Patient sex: F
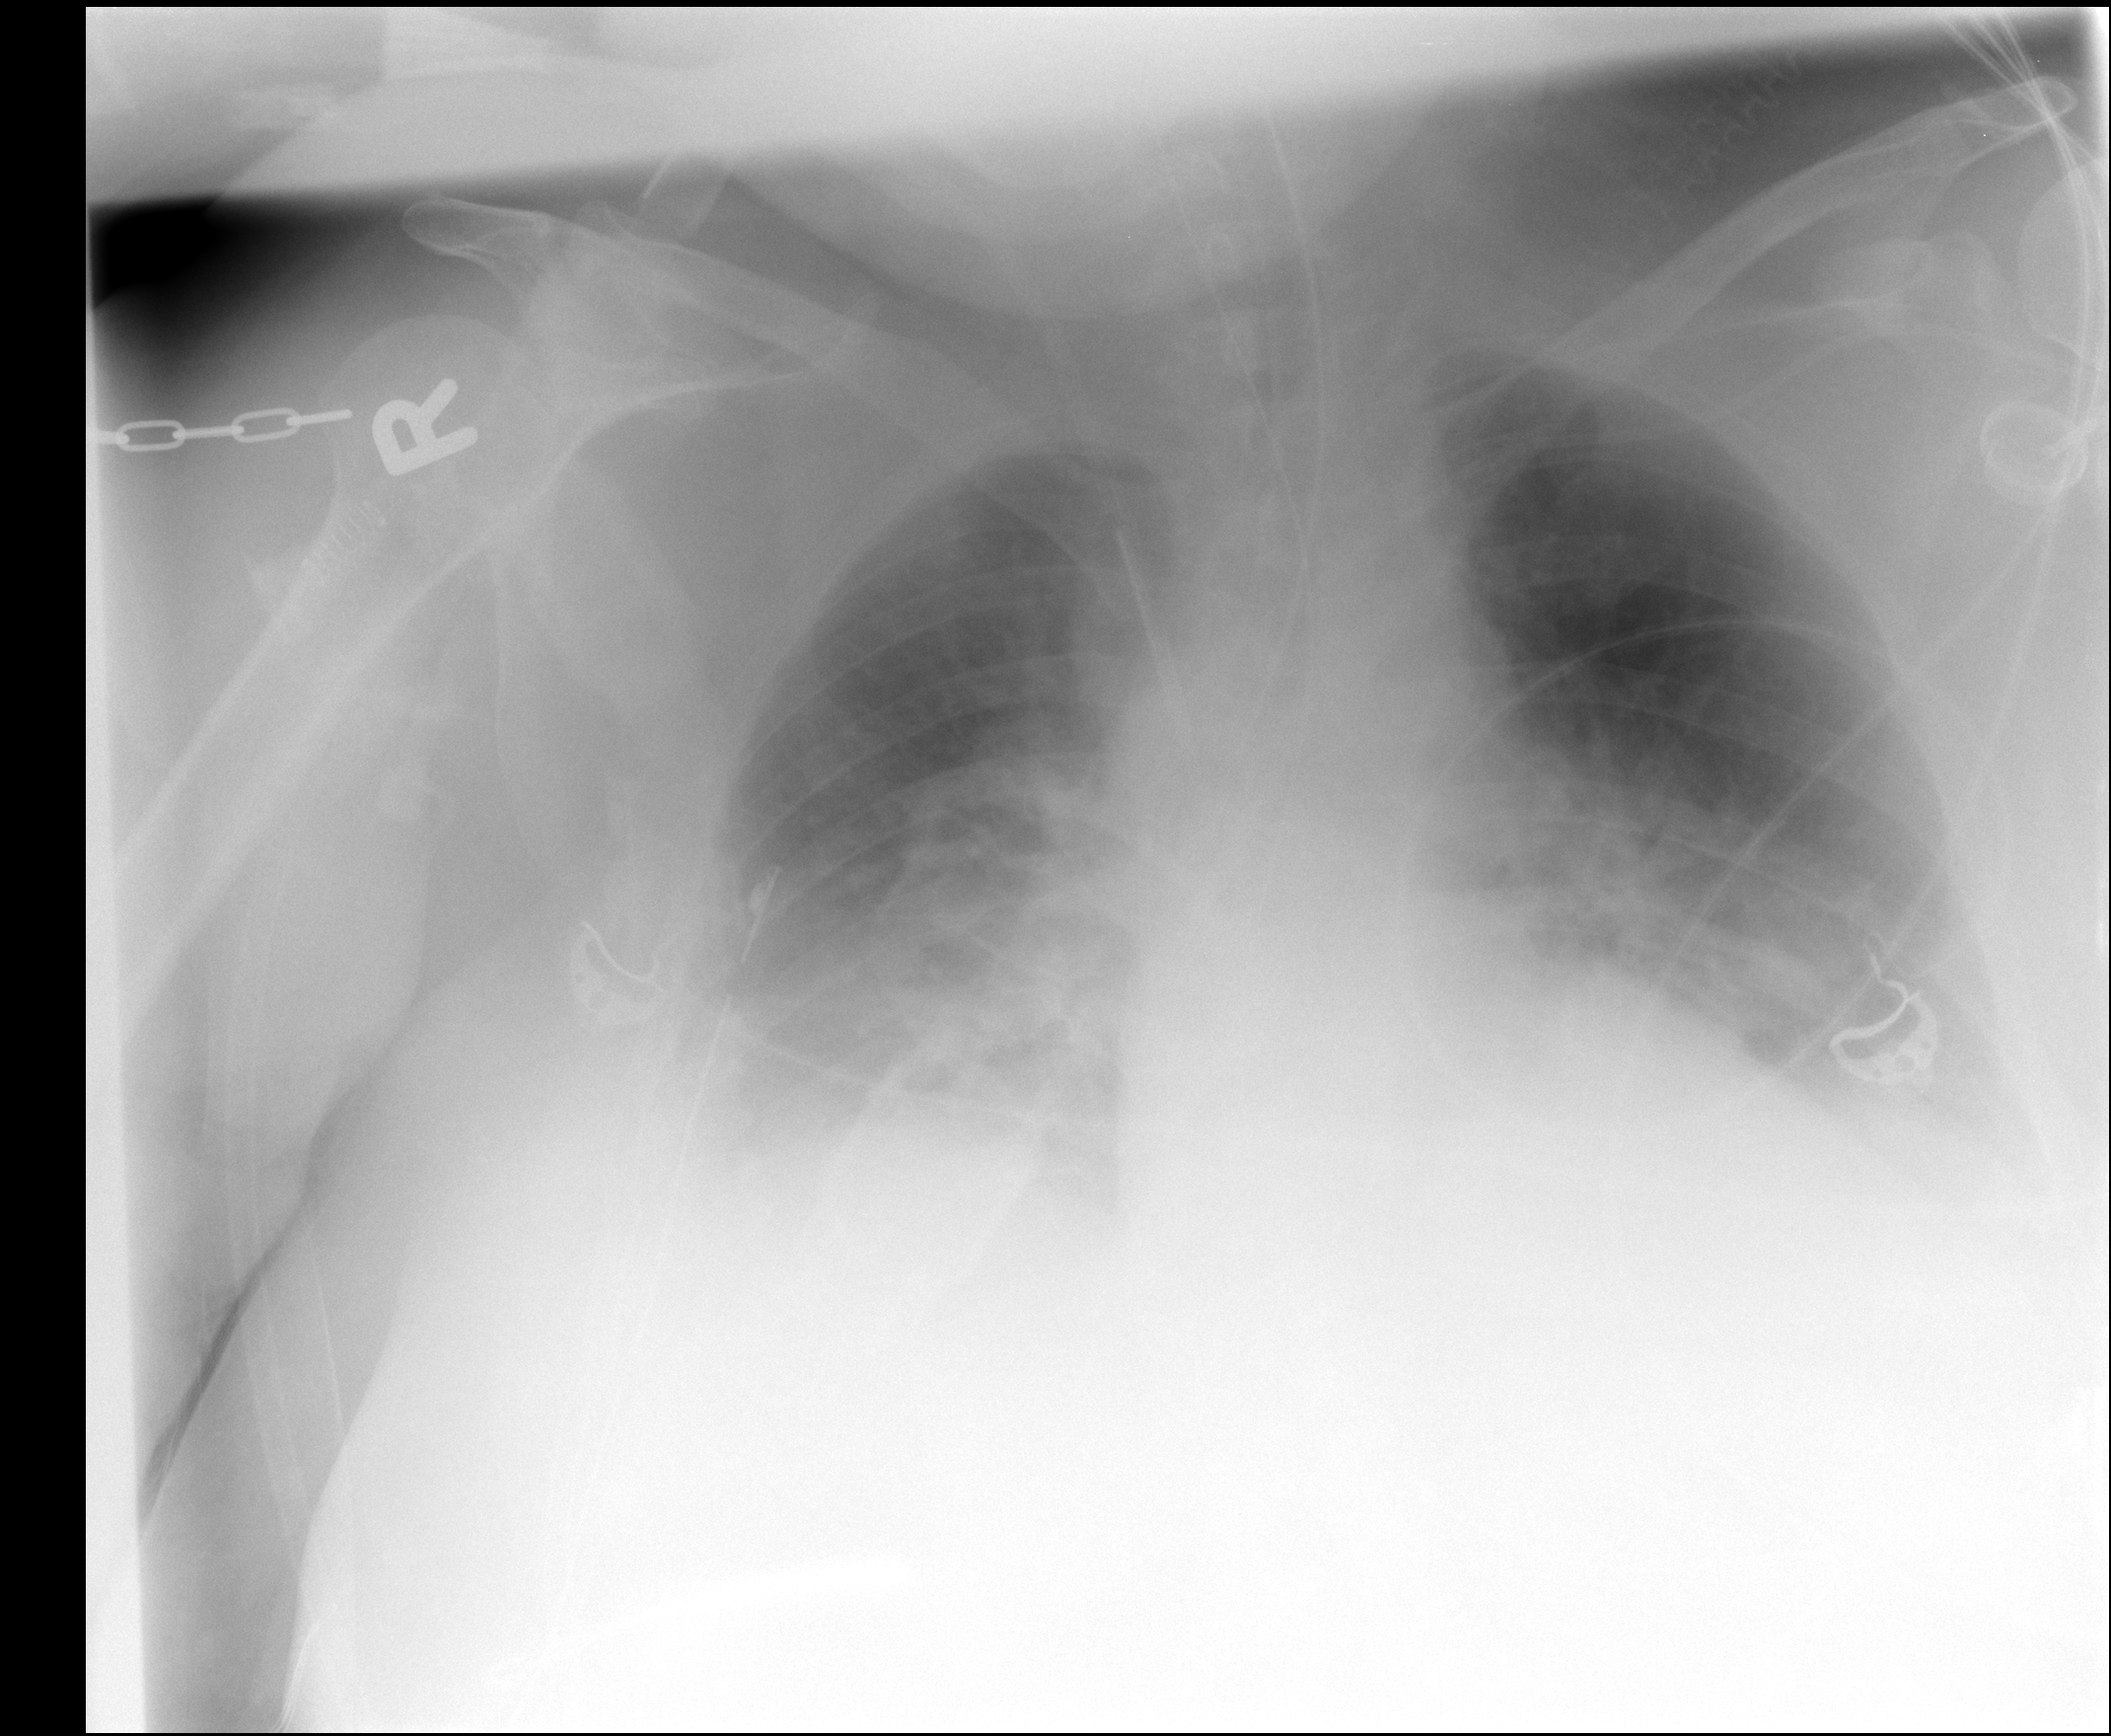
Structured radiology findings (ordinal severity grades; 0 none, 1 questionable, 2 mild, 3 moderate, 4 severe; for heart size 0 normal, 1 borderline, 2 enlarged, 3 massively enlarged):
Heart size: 1
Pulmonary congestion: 3
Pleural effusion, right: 2
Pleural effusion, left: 2
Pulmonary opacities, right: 2
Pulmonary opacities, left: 2
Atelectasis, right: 2
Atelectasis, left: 2